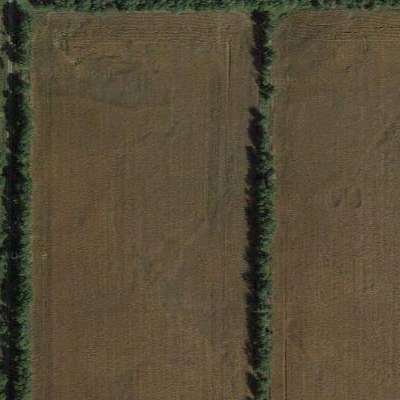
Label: bField